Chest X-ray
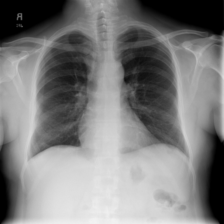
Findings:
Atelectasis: negative
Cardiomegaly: negative
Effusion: negative
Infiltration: positive
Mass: negative
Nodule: negative
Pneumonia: negative
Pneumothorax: negative
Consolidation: negative
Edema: negative
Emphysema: negative
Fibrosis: negative
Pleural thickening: negative
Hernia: negative